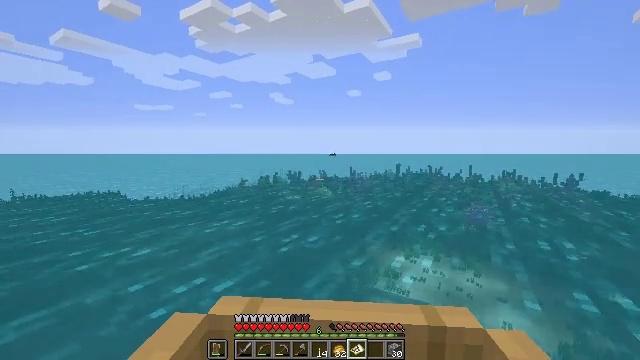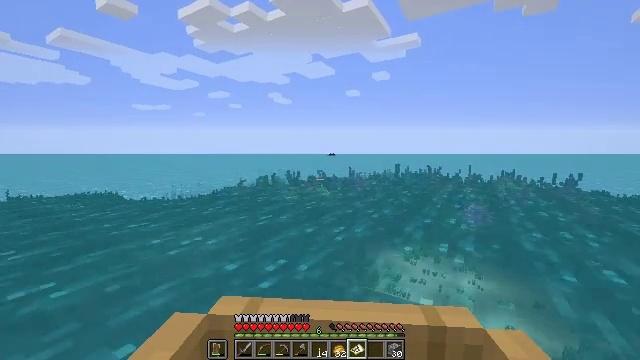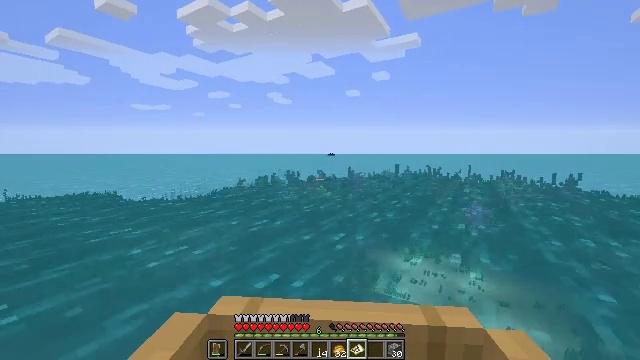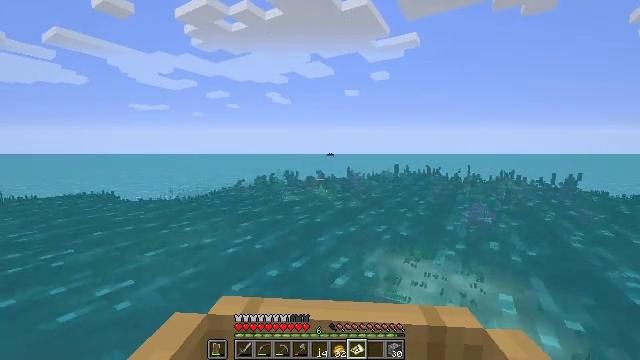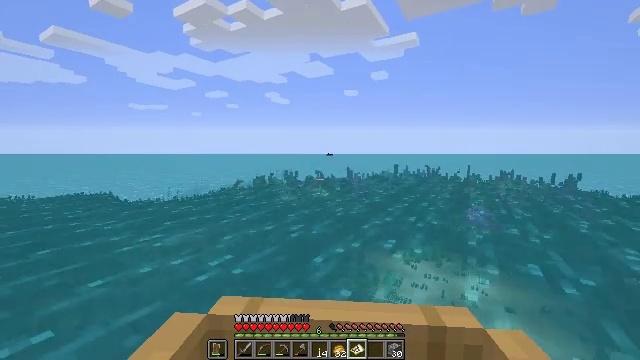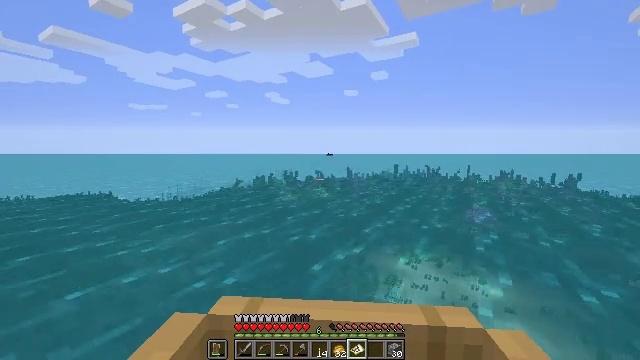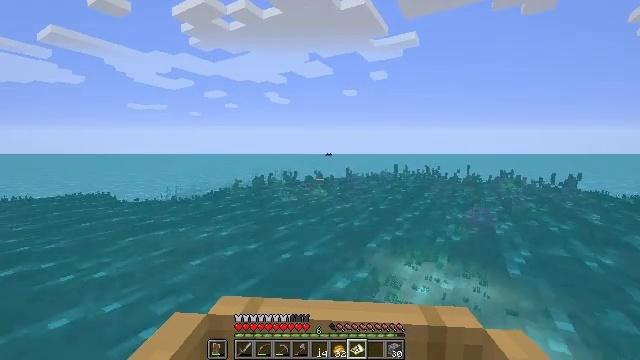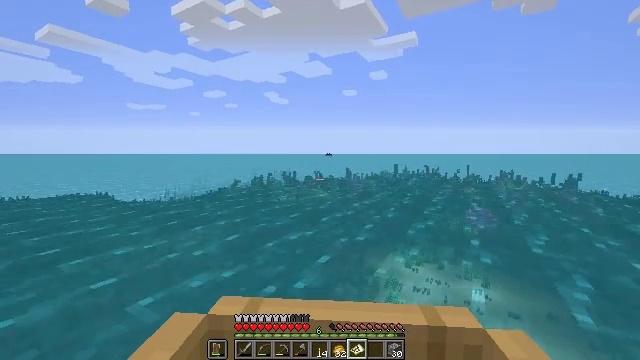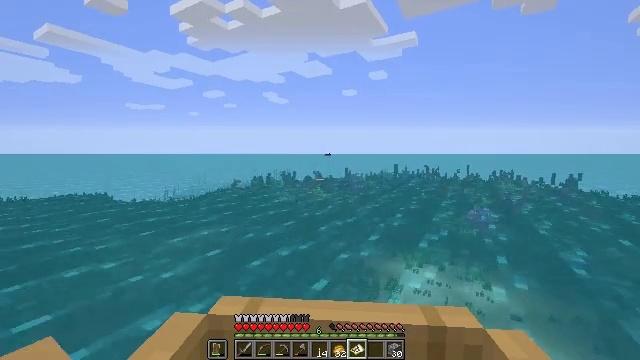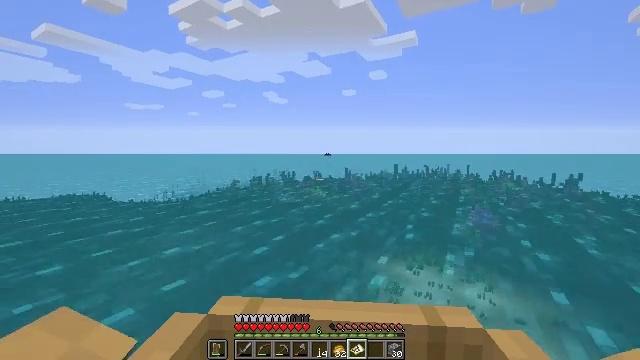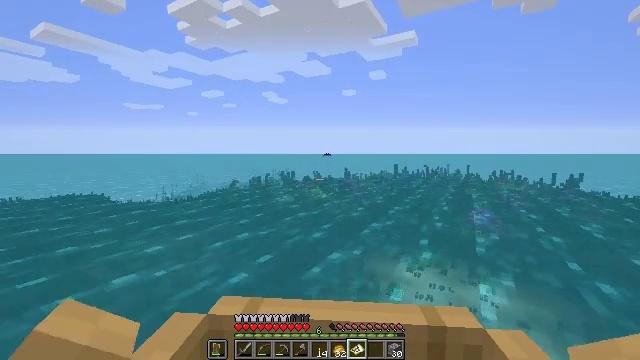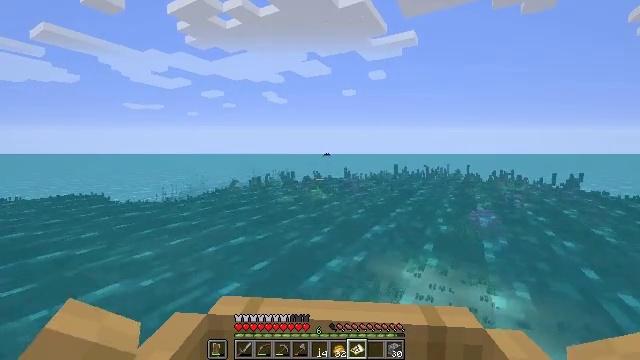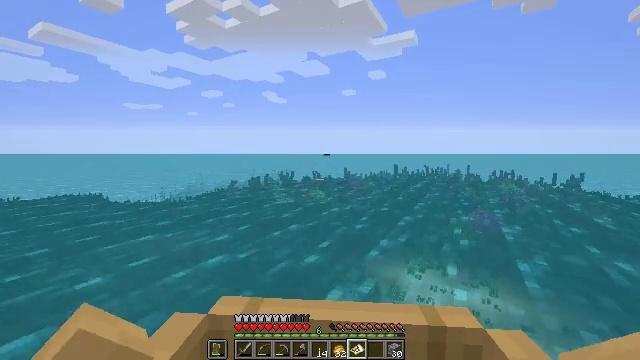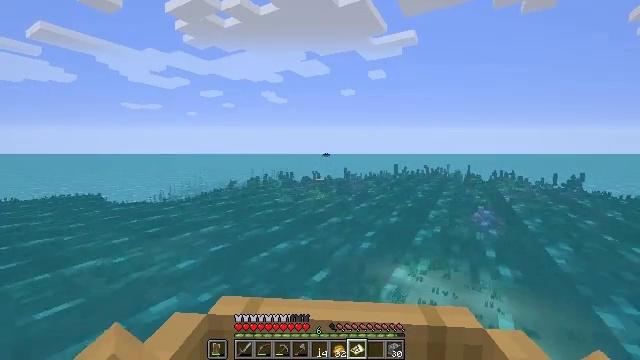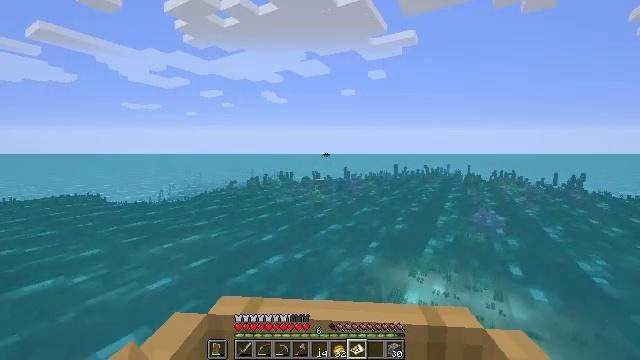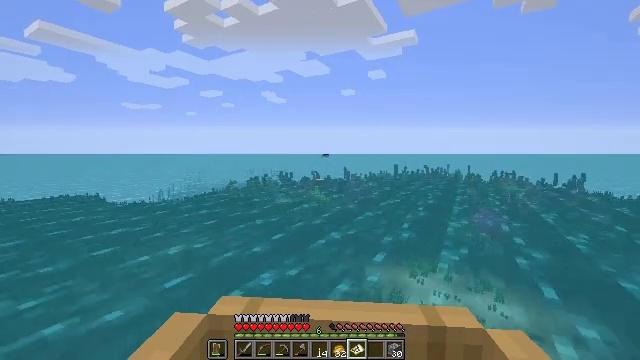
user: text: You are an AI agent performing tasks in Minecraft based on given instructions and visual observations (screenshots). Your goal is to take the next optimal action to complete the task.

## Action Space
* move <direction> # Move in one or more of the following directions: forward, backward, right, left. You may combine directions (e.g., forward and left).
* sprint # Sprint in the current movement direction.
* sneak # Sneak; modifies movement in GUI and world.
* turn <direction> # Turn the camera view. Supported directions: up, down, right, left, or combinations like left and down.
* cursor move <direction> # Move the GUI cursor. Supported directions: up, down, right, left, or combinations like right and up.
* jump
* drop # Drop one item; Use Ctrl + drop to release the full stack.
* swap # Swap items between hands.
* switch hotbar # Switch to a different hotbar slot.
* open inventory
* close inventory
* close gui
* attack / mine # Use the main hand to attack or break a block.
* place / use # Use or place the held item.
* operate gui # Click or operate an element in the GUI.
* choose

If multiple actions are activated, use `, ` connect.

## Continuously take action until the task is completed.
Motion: motion action
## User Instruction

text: Gather sand from the desert.
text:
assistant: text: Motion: move forward
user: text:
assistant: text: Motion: move forward
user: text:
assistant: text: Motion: move forward
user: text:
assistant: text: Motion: move forward
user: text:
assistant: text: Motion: move forward
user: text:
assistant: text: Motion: move forward
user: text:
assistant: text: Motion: move forward
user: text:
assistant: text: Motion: move forward
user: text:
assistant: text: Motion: move forward
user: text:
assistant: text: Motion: move forward
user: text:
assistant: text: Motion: move forward
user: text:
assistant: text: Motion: move forward
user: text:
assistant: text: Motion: move forward
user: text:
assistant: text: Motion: move forward
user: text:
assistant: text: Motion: move forward
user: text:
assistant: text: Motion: move forward
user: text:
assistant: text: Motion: move forward
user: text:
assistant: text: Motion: move forward
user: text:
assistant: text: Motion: move forward
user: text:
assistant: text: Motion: move forward
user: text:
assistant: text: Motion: move forward
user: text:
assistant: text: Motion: move forward
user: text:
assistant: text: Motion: move forward
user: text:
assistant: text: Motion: move forward
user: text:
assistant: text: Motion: move forward
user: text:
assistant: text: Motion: move forward
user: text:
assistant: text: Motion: move forward
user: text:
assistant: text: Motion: move forward
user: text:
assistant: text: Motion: move forward
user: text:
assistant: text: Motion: move forward